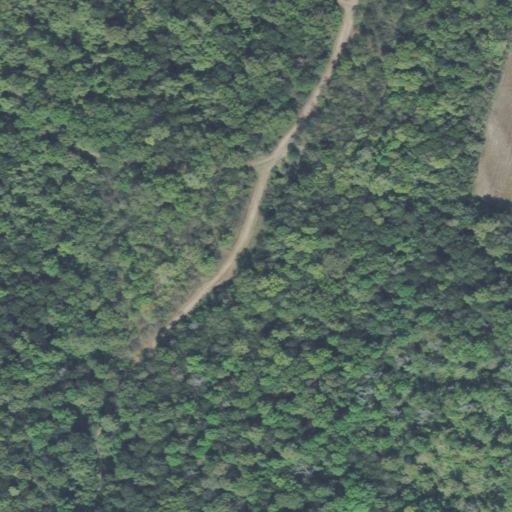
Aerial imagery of island in Tennessee named Island Number 27 containing woody wetlands, cultivated crops, and mixed forest